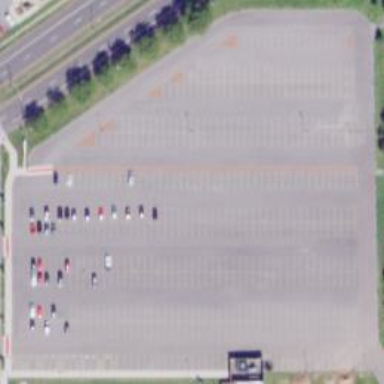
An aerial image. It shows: Paved parking area with park and ride facility available.